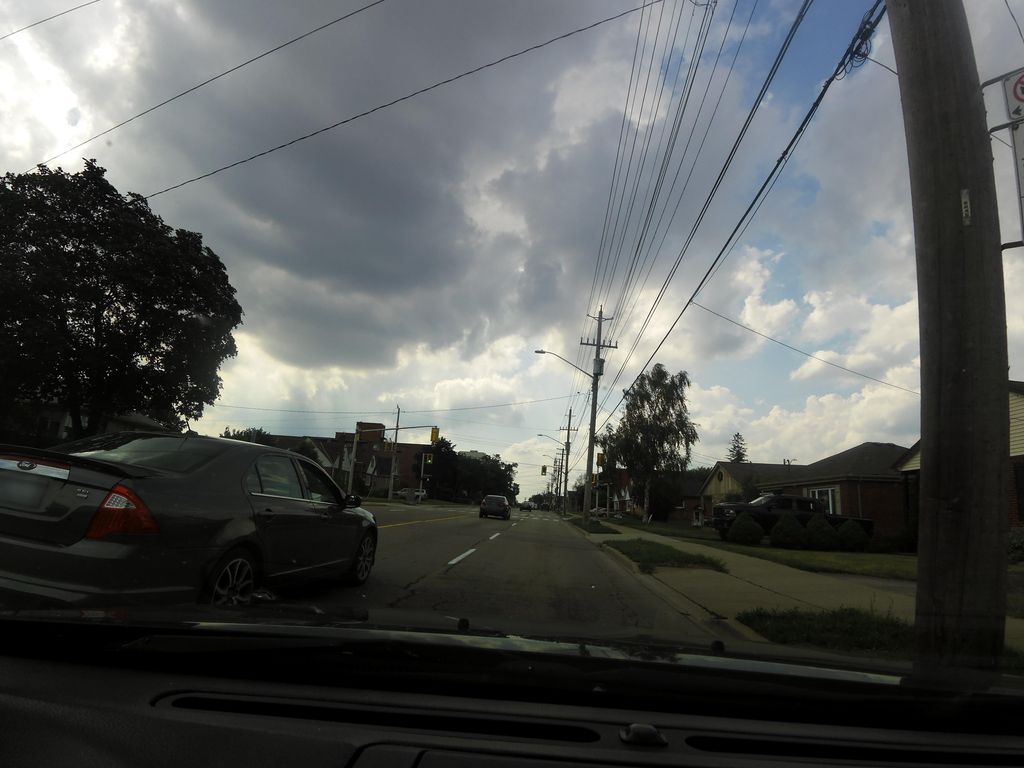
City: hamilton